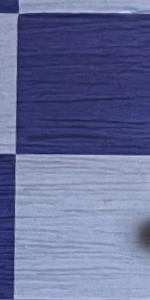
Label: Empty